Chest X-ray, PA view. Patient: 32 years old, sex M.
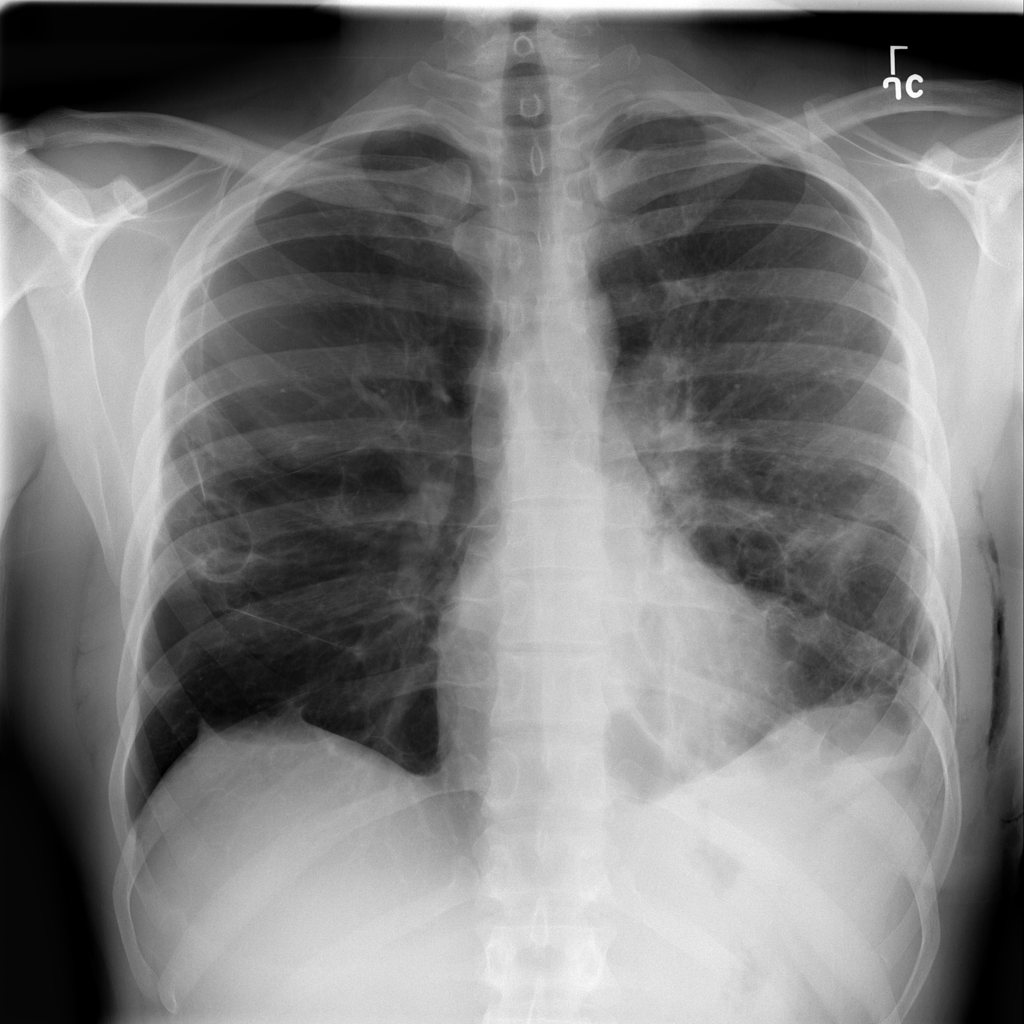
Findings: Pneumothorax